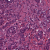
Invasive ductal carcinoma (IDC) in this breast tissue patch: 1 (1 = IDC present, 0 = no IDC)